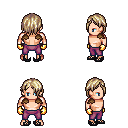
a pixel art fantasy rpg character, male body template, human, light skin, leather shoulder armor, magenta pants, white blonde bangs hairstyle, gold gloves, ghillies, four views (front, back, left, right), 2x2 character sprite sheet, small pixel art, hard edges, no anti-aliasing